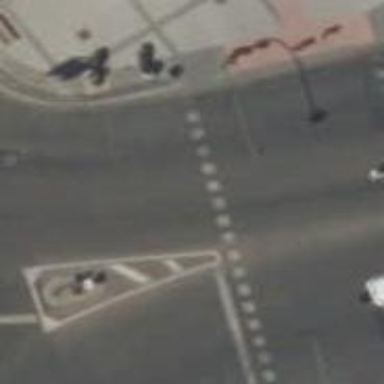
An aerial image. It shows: Road with traffic signals at the crossing.